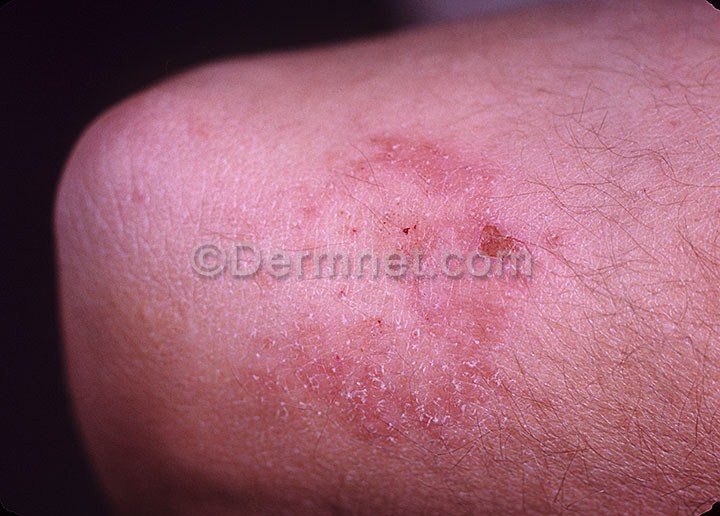
Disease: Cellulitis Impetigo and other Bacterial Infections